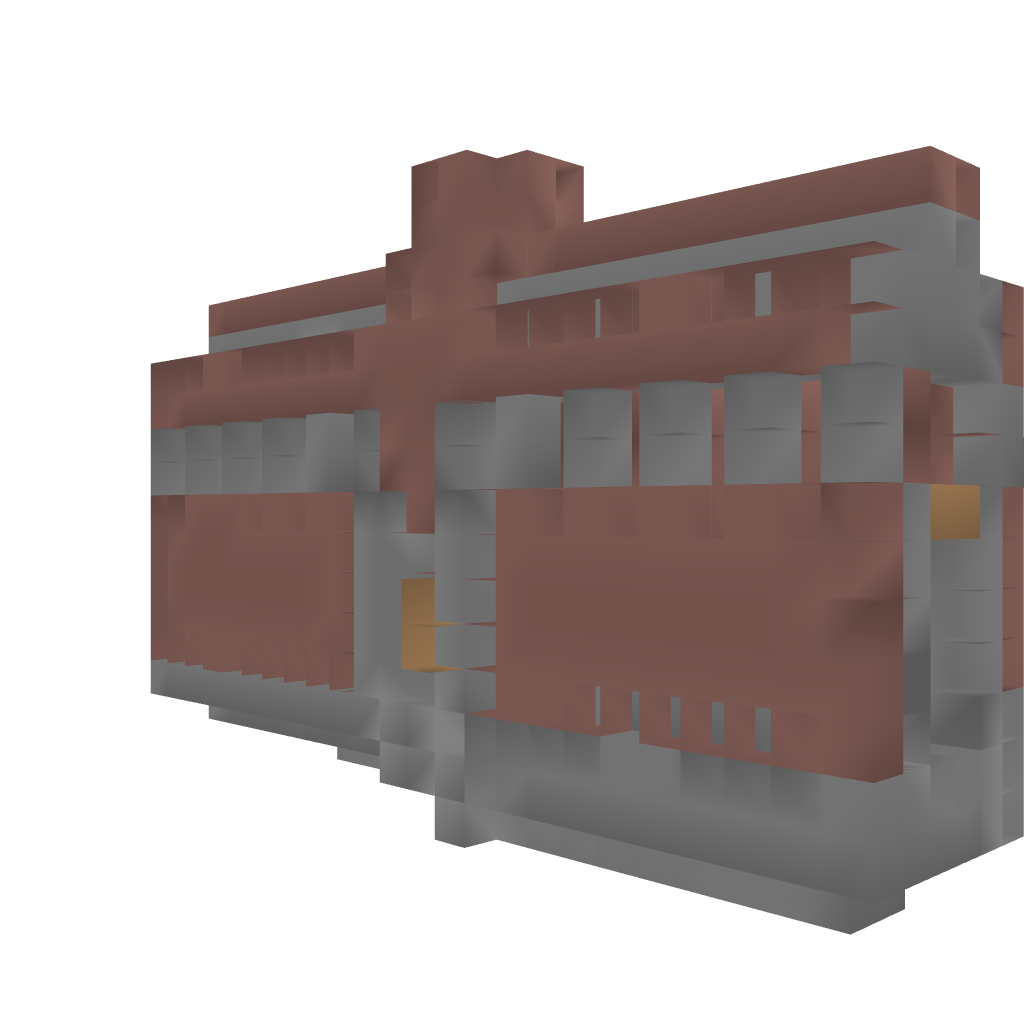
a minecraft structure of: Castle Module - Entrance (button) bad low quality